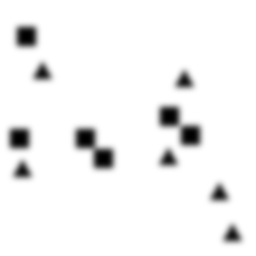
Squares: 6
Triangles: 6
Stars: 0
Total shapes: 12